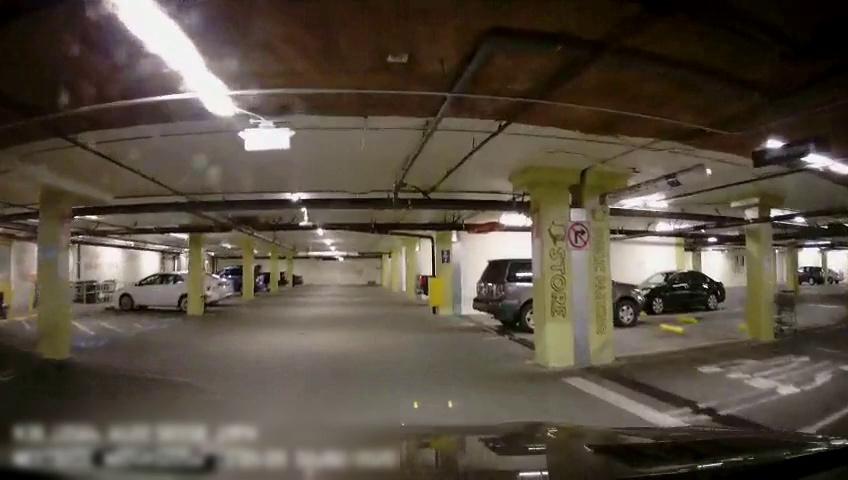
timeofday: Dusk/Dawn/Twilight
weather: Other
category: Drivable Space
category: Vehicles | Car
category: Vehicles | Truck
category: Vehicles | SUV
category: Vehicles | Truck
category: Vehicles | Car
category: Vehicles | Car
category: Vehicles | Car
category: Vehicles | SUV
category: Vehicles | SUV
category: Vehicles | Car